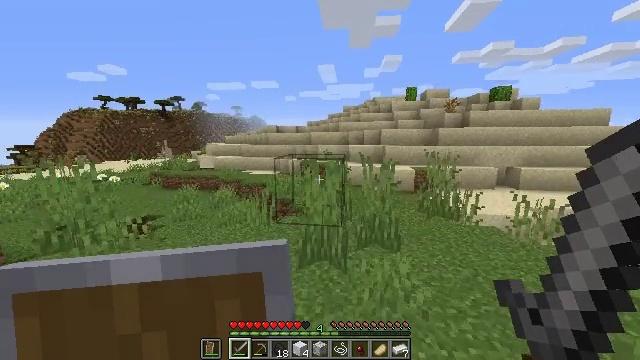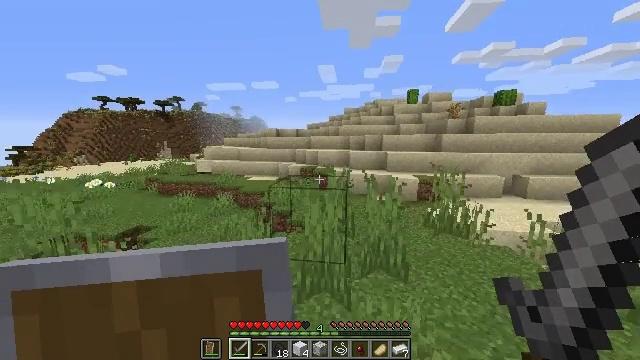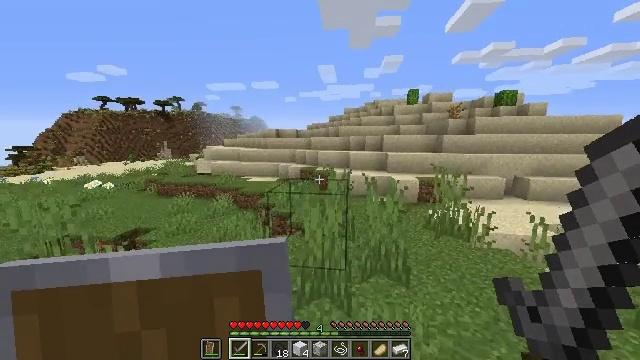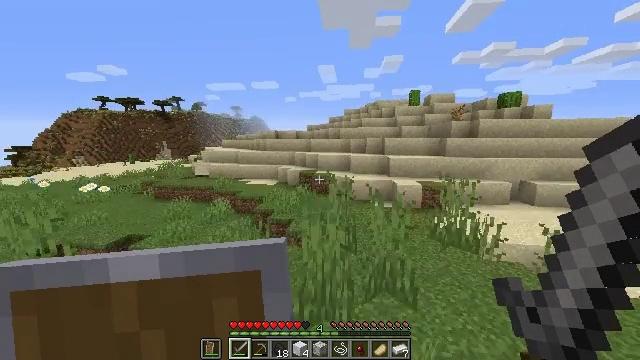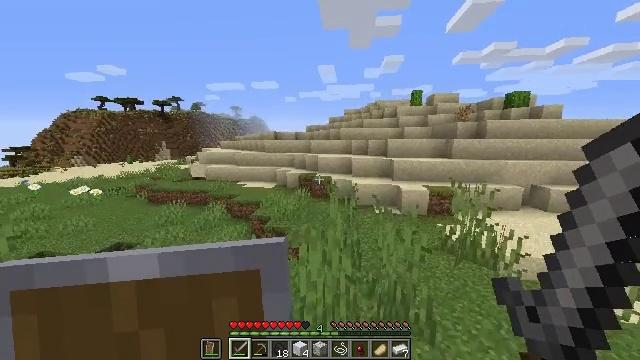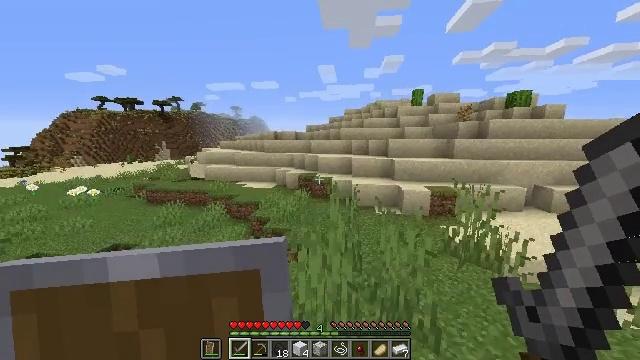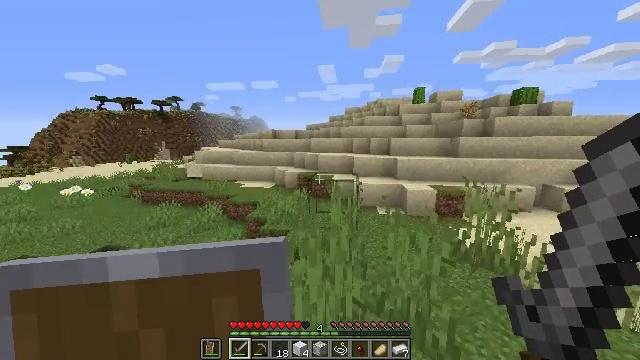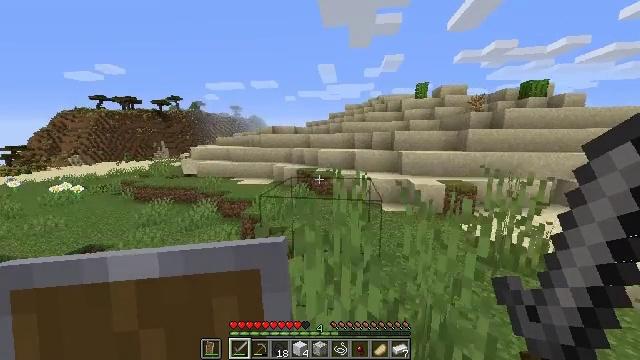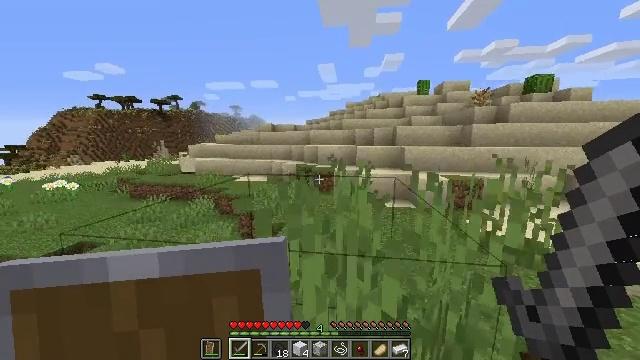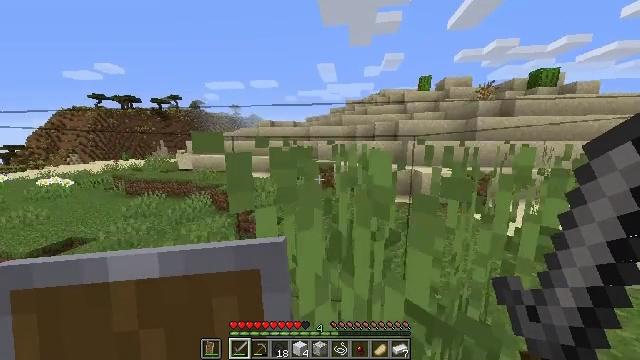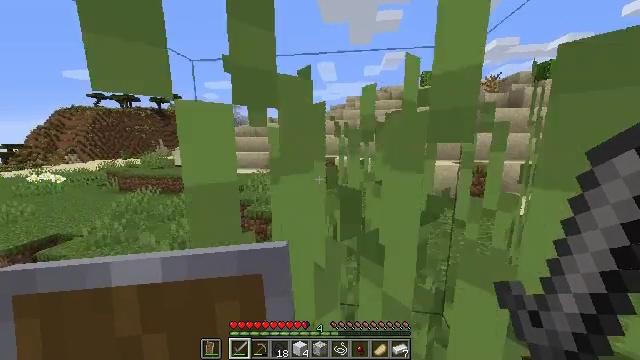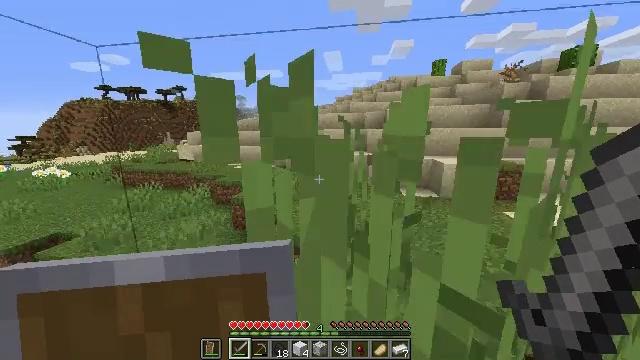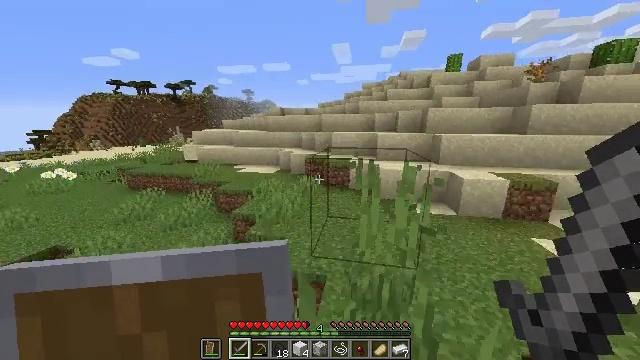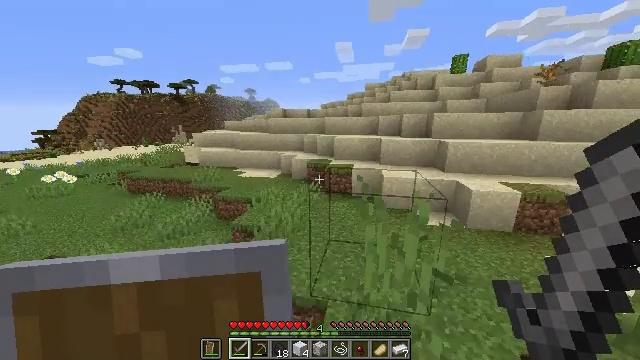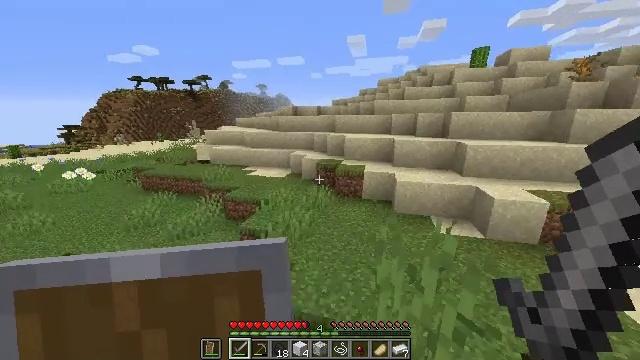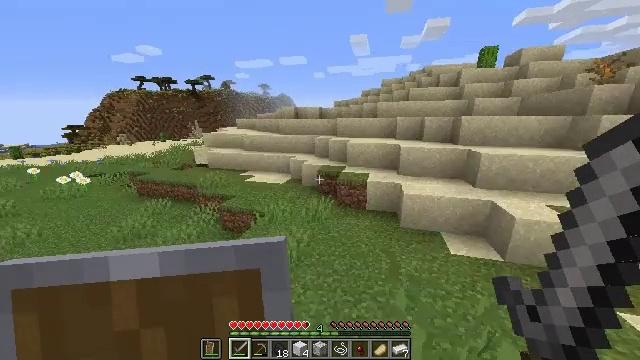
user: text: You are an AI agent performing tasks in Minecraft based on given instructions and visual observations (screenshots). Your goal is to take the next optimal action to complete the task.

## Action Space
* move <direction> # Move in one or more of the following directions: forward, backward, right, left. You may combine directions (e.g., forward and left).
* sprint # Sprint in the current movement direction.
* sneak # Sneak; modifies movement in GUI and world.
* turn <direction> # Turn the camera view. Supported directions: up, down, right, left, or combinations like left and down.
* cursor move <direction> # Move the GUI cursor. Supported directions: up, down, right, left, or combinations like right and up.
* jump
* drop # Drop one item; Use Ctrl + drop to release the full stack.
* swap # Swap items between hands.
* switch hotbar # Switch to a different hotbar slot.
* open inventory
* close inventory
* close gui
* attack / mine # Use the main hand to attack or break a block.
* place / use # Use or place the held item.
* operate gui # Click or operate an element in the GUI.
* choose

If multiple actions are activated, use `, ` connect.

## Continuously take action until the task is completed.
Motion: motion action
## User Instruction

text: Cook porkchop with the furnace.
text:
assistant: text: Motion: move forward, sprint, jump
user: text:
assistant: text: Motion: move forward, sprint, jump
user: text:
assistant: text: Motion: move forward, sprint, jump
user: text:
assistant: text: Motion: move forward, sprint, jump
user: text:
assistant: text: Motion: move forward, sprint, jump
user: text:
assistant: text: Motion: move forward, sprint, jump
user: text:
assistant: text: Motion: move forward, sprint, jump
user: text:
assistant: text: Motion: move forward, sprint, jump
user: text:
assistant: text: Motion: move forward, sprint, jump
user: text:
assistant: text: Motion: move forward, sprint, jump
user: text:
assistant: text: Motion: move forward, sprint, turn left and down, jump
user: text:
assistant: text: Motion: move forward, sprint, turn left and down, jump
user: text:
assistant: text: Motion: move forward, sprint, jump
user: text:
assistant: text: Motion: move forward, sprint, turn left and down, jump
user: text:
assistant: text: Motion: move forward, sprint, jump
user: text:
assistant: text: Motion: move forward, sprint, jump
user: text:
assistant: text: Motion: move forward, sprint, jump
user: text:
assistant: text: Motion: move forward, sprint, jump
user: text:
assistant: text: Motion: move forward, sprint, turn right, jump
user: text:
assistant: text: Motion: move forward, sprint, turn right
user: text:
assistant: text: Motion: move forward, sprint, turn right
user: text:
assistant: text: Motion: move forward, sprint
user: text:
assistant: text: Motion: move forward, sprint
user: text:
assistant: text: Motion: move forward, sprint
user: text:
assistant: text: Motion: move forward, sprint
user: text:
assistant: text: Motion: move forward, sprint
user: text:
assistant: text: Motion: move forward, sprint
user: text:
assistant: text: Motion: move forward, sprint
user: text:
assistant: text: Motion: move forward, sprint, jump
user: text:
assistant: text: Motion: move forward, sprint, jump